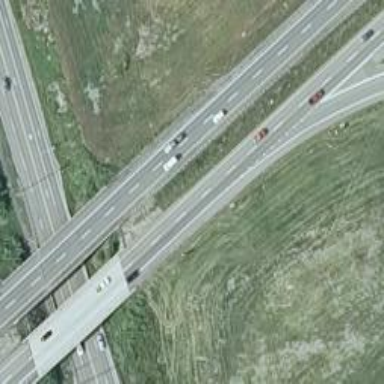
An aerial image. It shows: Motorway junction.